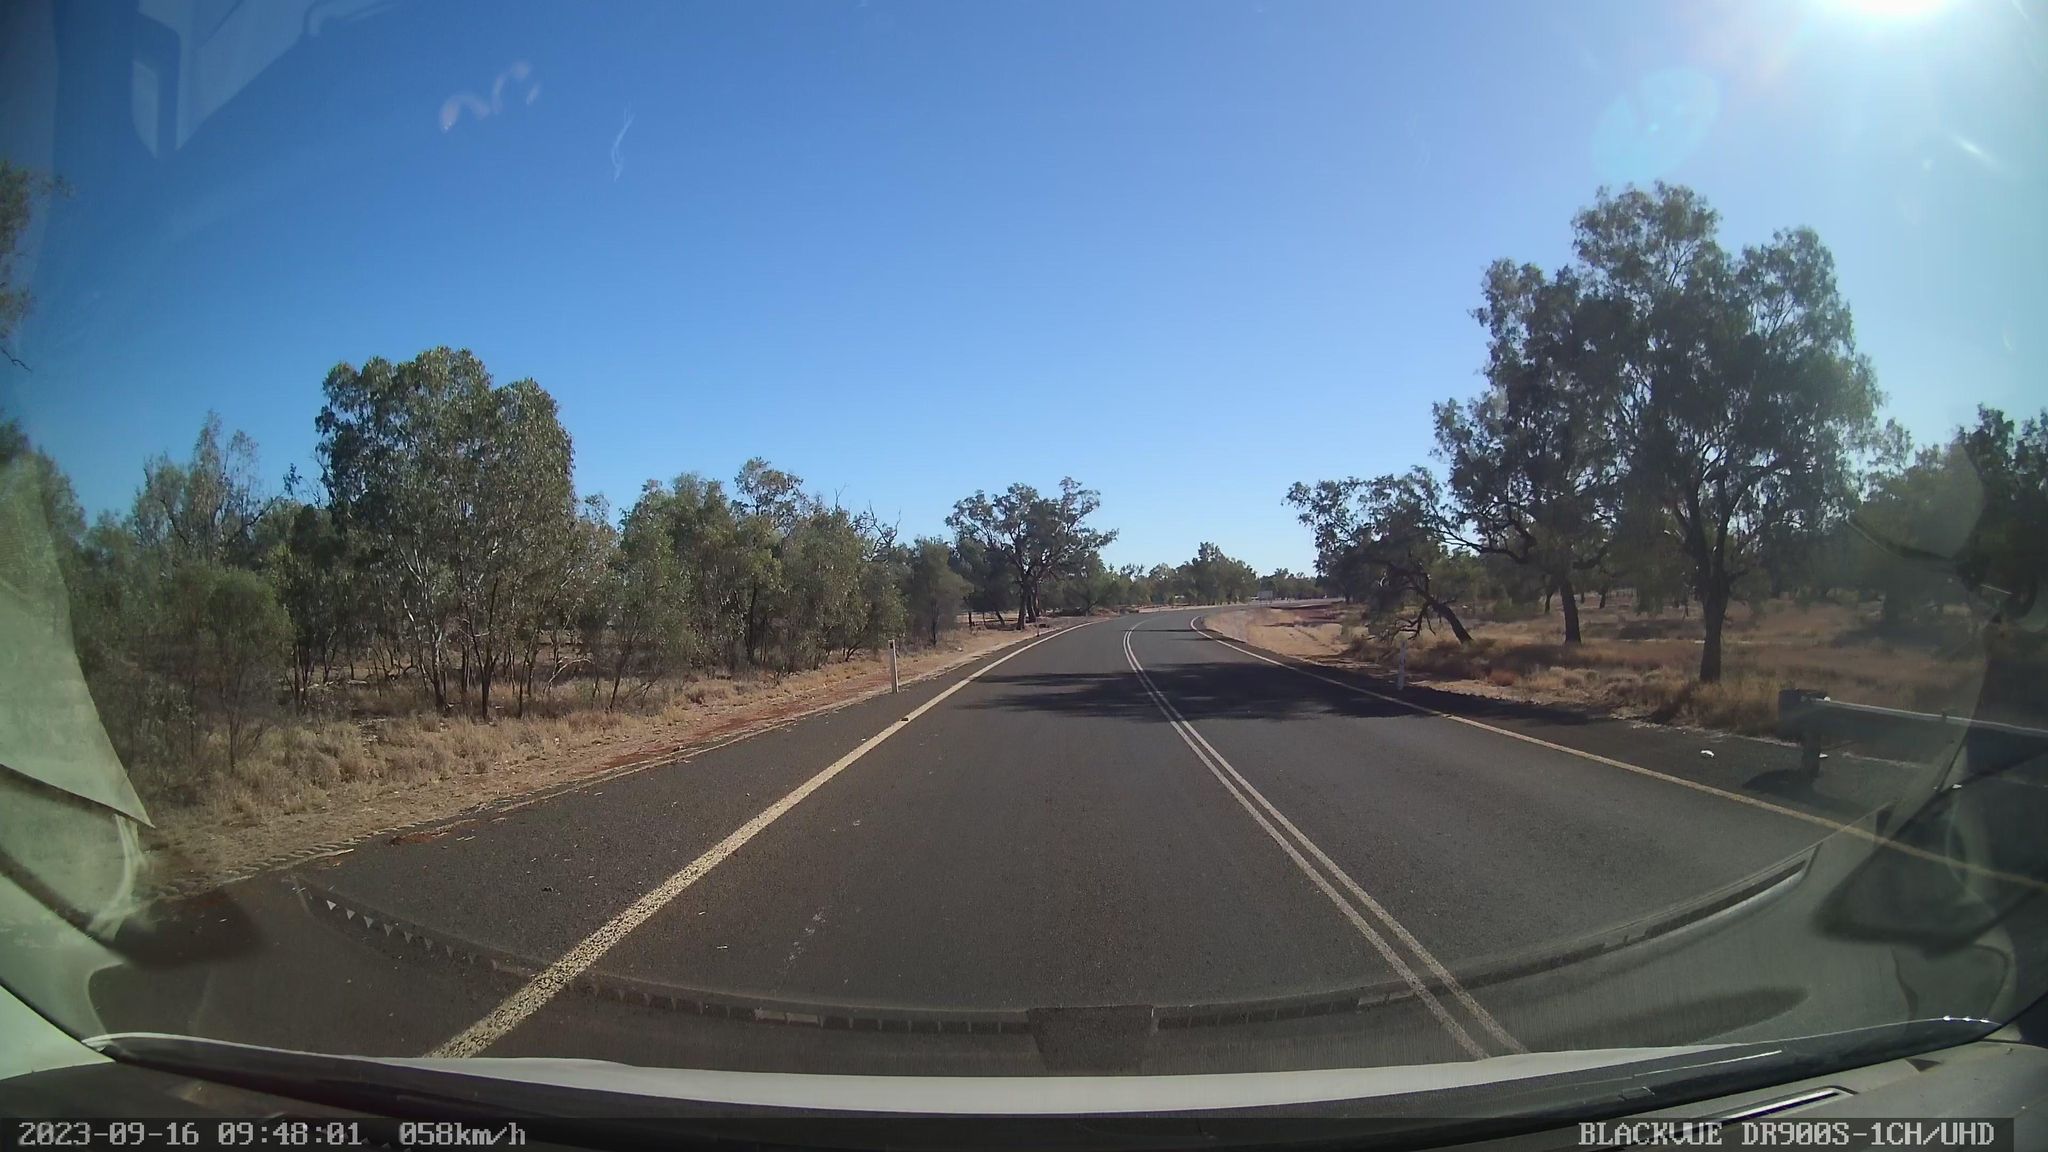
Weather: clear
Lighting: day
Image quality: good
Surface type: driving surface
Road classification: trunk
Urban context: low density rural
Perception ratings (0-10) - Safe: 0.25, Lively: 1.48, Beautiful: 2.79, Boring: 8.09, Depressing: 7.47, Wealthy: 2.12